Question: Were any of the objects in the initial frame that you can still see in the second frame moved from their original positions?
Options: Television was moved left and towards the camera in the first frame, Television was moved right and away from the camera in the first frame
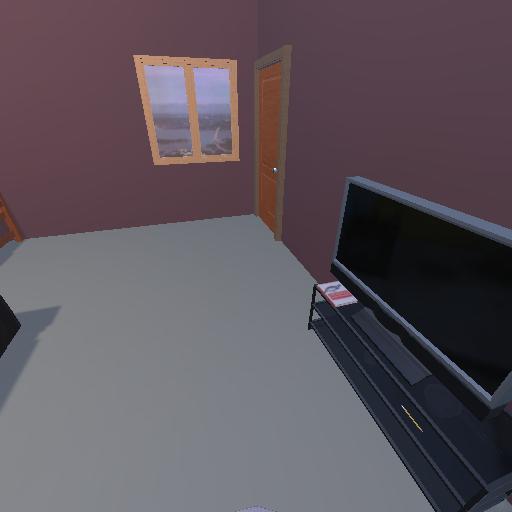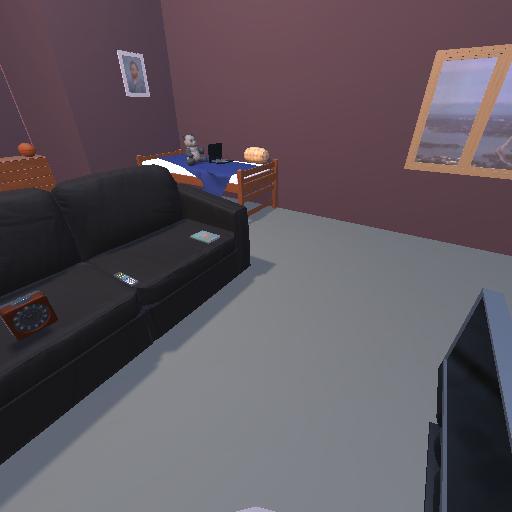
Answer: Television was moved left and towards the camera in the first frame